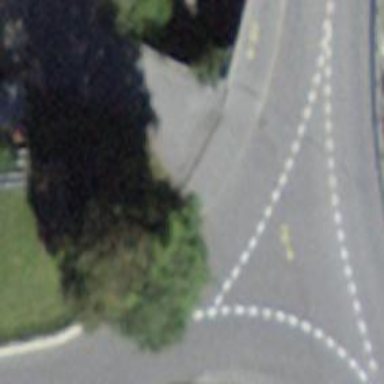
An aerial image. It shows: Bus stop with platform for public transport.